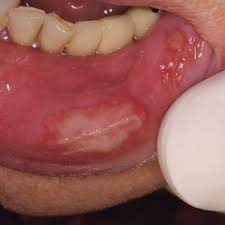
Condition: Mouth Ulcer